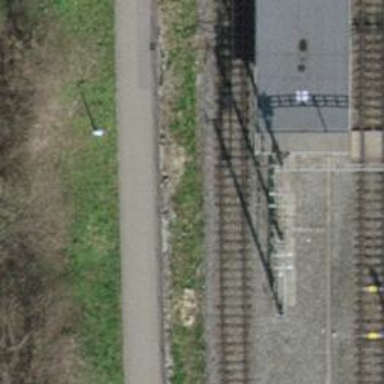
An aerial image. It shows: Single railway track with electrification through contact line.